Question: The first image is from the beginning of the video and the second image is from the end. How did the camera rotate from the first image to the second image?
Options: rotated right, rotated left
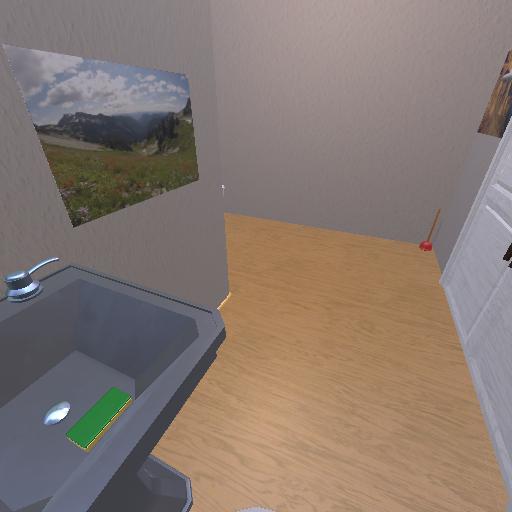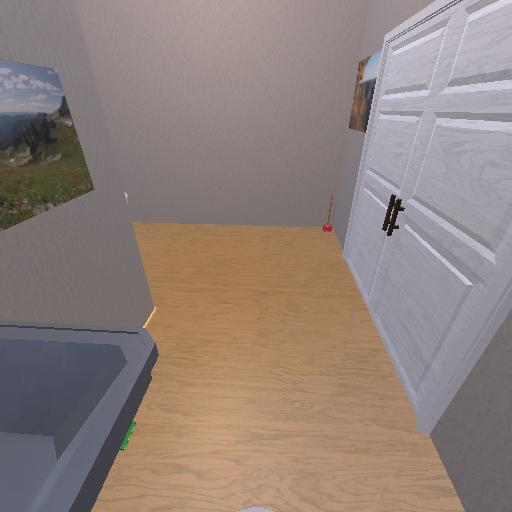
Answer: rotated right